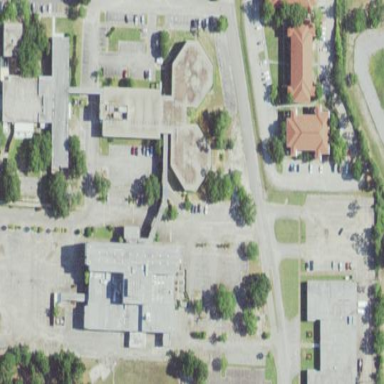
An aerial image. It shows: Hospital providing healthcare services.